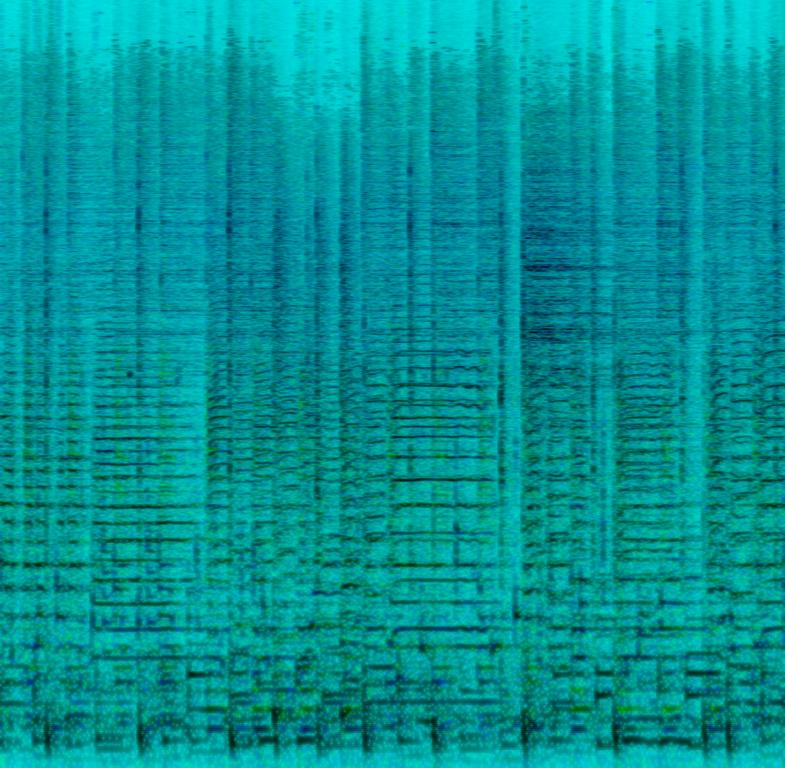
This ska song features the main melody played on the brass section. This includes saxophone, trumpet and trombones being played in harmony. The bass plays a groovy bassline. The percussion plays a jazz beat with focus on the ride cymbal. A guitar plays chords in the background using a tron or wah effect. This song can be played in a comedy movie.